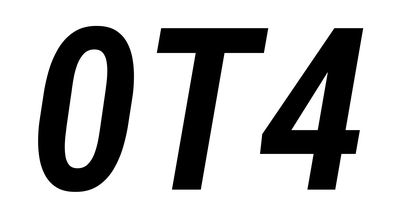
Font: Roboto-Italic_Condensed_SemiBold_Italic